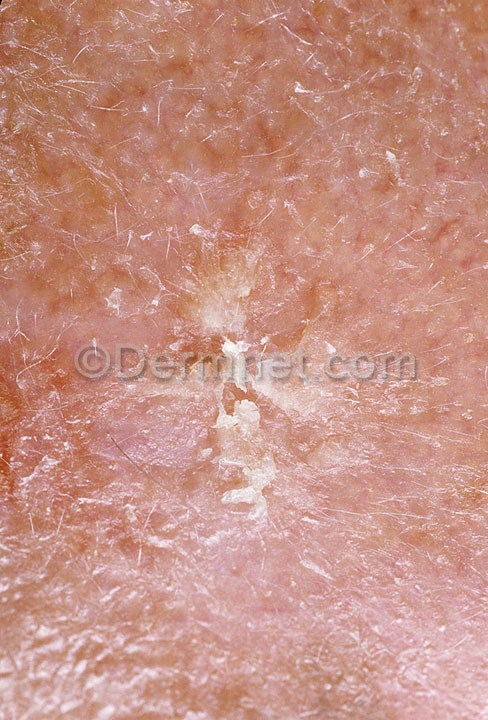
Disease: Actinic Keratosis Basal Cell Carcinoma and other Malignant Lesions